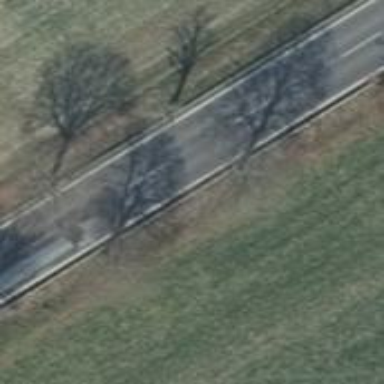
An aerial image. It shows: Deciduous tree with broadleaved leaves.